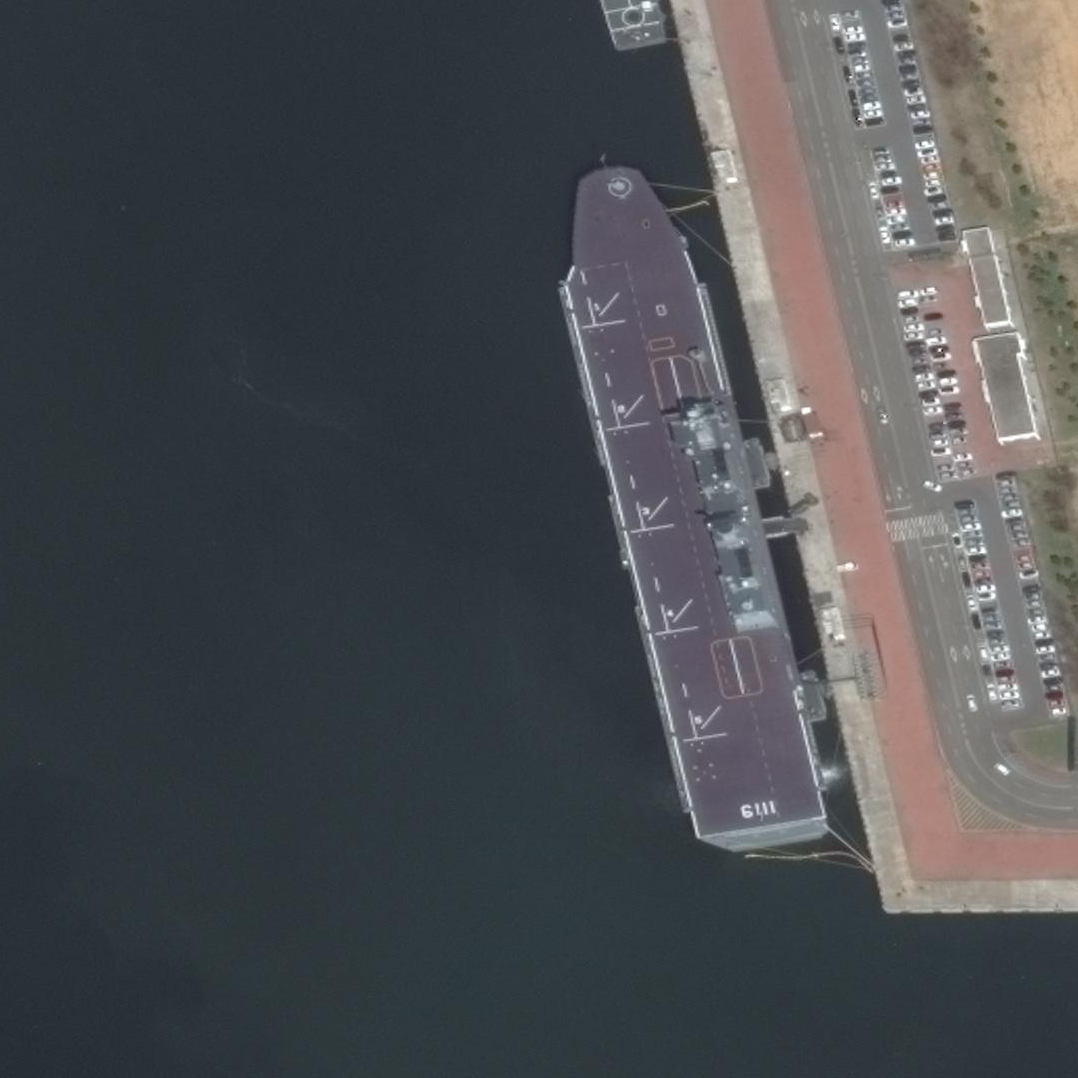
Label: assault